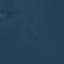
Land use / land cover: SeaLake